Question: I'm bulding a small WPF app over here. It's all built strictly with MVVM, using nothing but DataTemplates linked to view model types.
I've seen alot of questions about how to stretch and clip the contents of 'ListBox'es so that the items fill its parent. After alot of experimenting I managed to get my head around that but now I find myself in the same scenario with the 'ItemsControl' but the same tricks doesn't seem to work.
Here's one of the 'DataTemplate's in use (a simple 'TextBox'). Note how I tried setting the 'HorizontalAlignment' ...
'''
<DataTemplate DataType="{x:Type vm:OneOfMyViewModelTypes}">
<TextBox
Text="{Binding Path=Value}"
HorizontalAlignment="Stretch"
/>
</DataTemplate>
'''
Here's the 'ItemsControl' inside a 'Grid' ...
'''
<Grid Background="Gray">
<Grid.Margin>
<Thickness
Left="{StaticResource ConfigurationDefaultMargin}"
Right="{StaticResource ConfigurationDefaultMargin}"
Bottom="{StaticResource ConfigurationDefaultMargin}"
Top="{StaticResource ConfigurationDefaultMargin}"
/>
</Grid.Margin>
<Grid.ColumnDefinitions>
<ColumnDefinition SharedSizeGroup="_key" Width="Auto"/>
<ColumnDefinition SharedSizeGroup="_value" Width="*"/>
</Grid.ColumnDefinitions>
<ItemsControl
Background="DimGray"
Grid.IsSharedSizeScope="True"
ItemsSource="{Binding Path=Configuration, Mode=OneWay}"
HorizontalAlignment="Stretch"
HorizontalContentAlignment="Stretch"
>
<ItemsControl.ItemTemplate>
<DataTemplate>
<Grid>
<Grid.ColumnDefinitions>
<ColumnDefinition SharedSizeGroup="_key"/>
<ColumnDefinition SharedSizeGroup="_value"/>
</Grid.ColumnDefinitions>
<TextBlock
Style="{StaticResource ExtensionConfigurationLabel}"
Grid.Column="0"
Margin="5,5,5,0"
Text="{Binding Path=Caption}"
/>
<ContentPresenter
Grid.Column="1"
HorizontalAlignment="Stretch"
Margin="5,5,5,0"
Content="{Binding}"
/>
</Grid>
</DataTemplate>
</ItemsControl.ItemTemplate>
</ItemsControl>
</Grid>
'''
I've used colors to see how the controls sizes. The 'Grid' is gray and the 'ItemsControl' is dark gray.
This is the result ...

As you can see from the colors the containing 'Grid' stretches while the 'ItemsControl' does not. I did set its 'HorizontalAlignment' property to 'Stretch' but it seems it has no effect. Is there anything else I need do?
Thanks
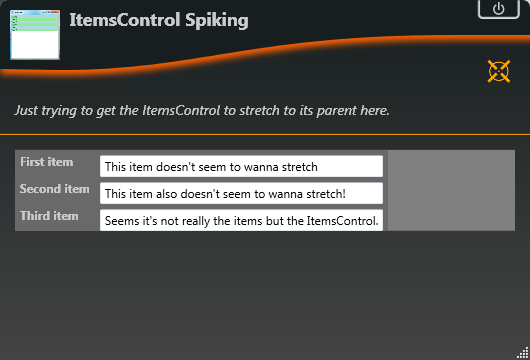
Answer: You have two columns in your main (outer) grid, yet you use only the first column.
The second column uses all the remaining space.